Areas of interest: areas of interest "Zhong Ou Golden Coast"
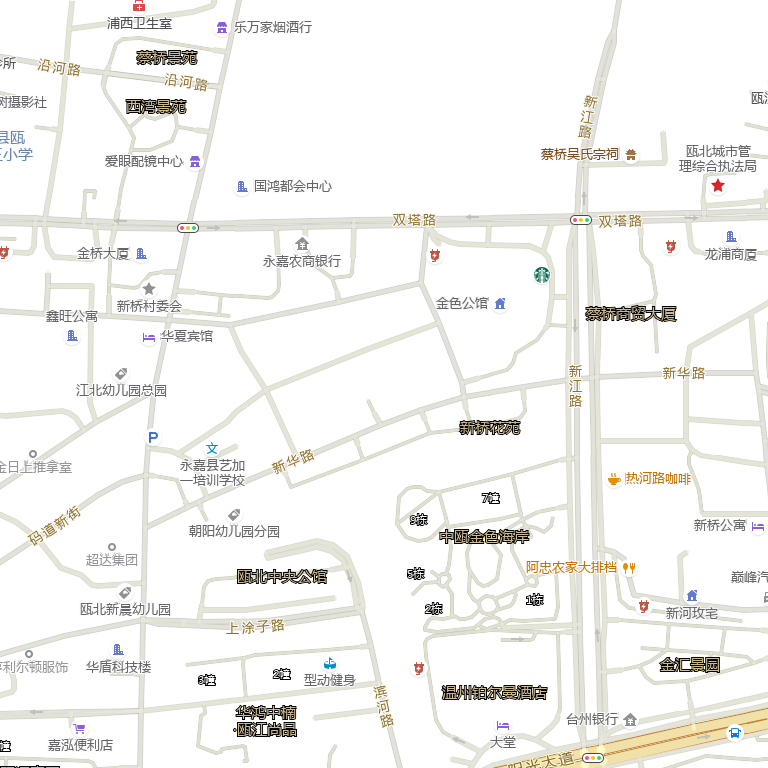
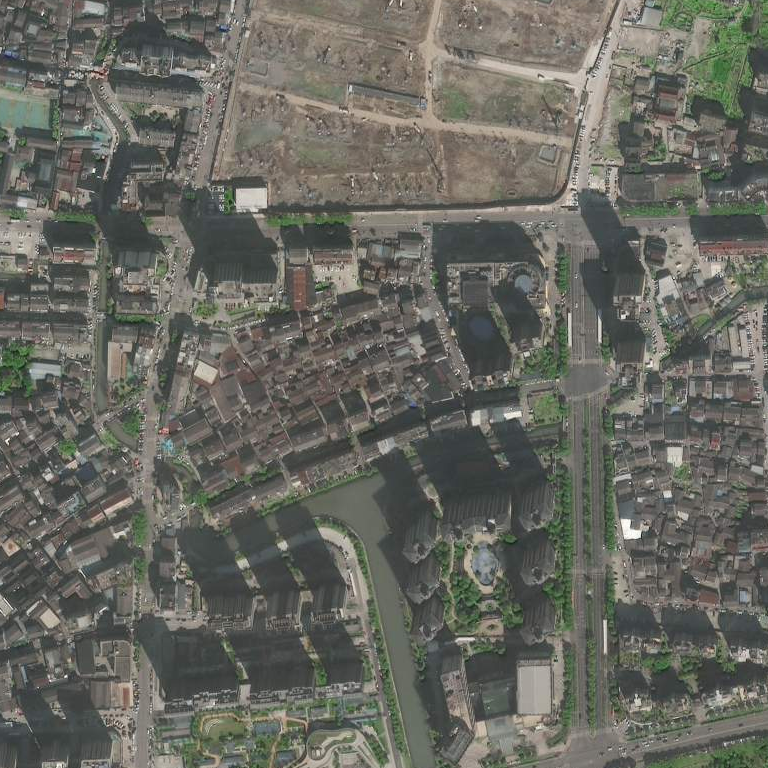